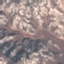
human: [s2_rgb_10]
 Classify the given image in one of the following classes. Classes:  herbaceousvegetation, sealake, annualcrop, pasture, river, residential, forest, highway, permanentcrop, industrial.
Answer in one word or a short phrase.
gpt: HerbaceousVegetation